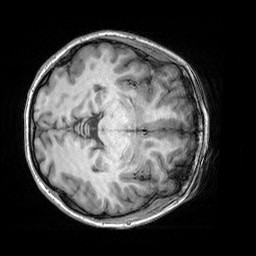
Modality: T1w
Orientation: axial
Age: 20
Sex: female
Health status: healthy
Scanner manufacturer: siemens
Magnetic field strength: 3 T
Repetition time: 2.3 s
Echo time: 0.00303 s